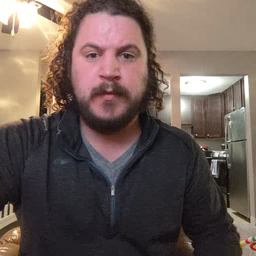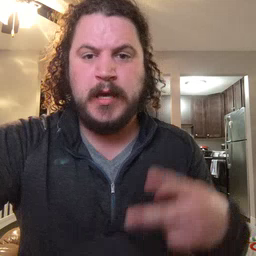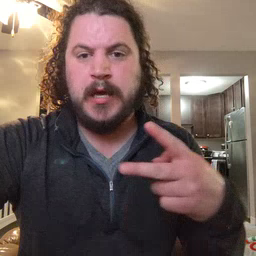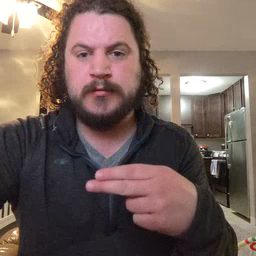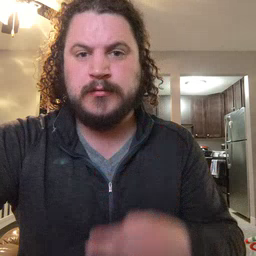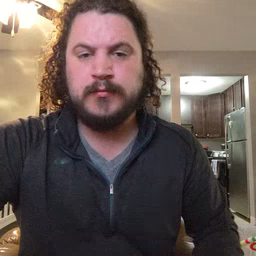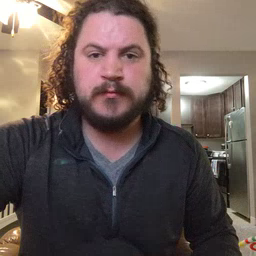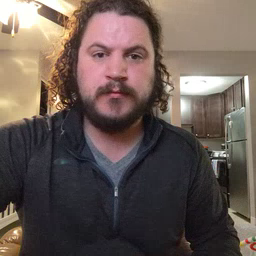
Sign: cut